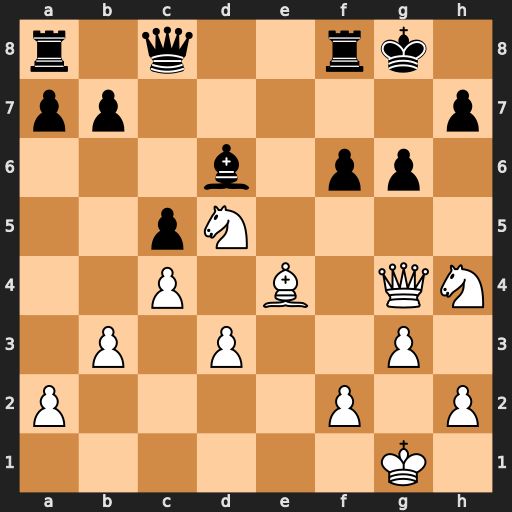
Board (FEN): r1q2rk1/pp5p/3b1pp1/2pN4/2P1B1QN/1P1P2P1/P4P1P/6K1
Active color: w
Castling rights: -
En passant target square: -
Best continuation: Bf5 Qe8 Nxg6 hxg6 Bxg6